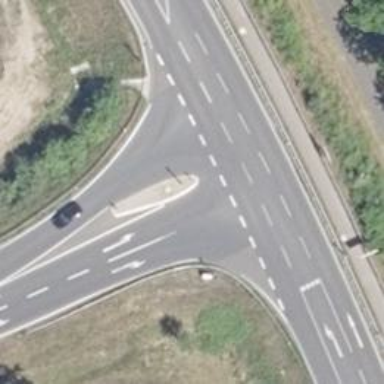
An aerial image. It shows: Asphalt trunk link motorway.